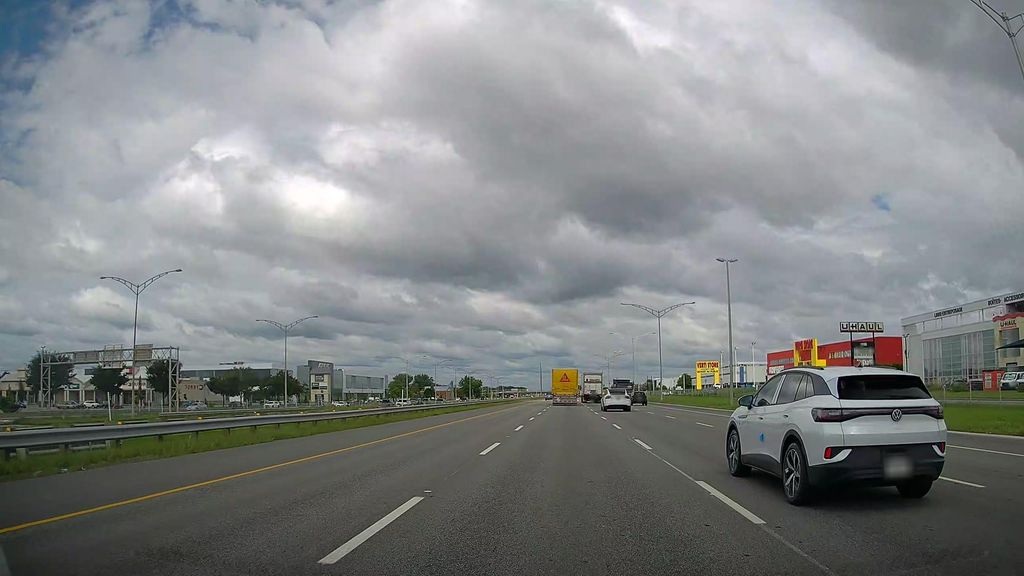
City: montreal